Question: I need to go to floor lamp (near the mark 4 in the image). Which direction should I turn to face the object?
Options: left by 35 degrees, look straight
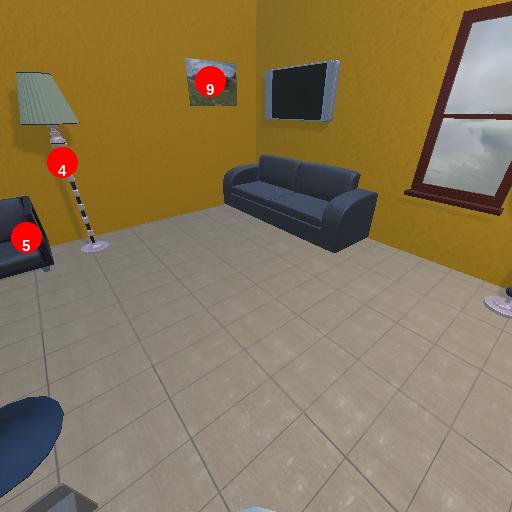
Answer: left by 35 degrees